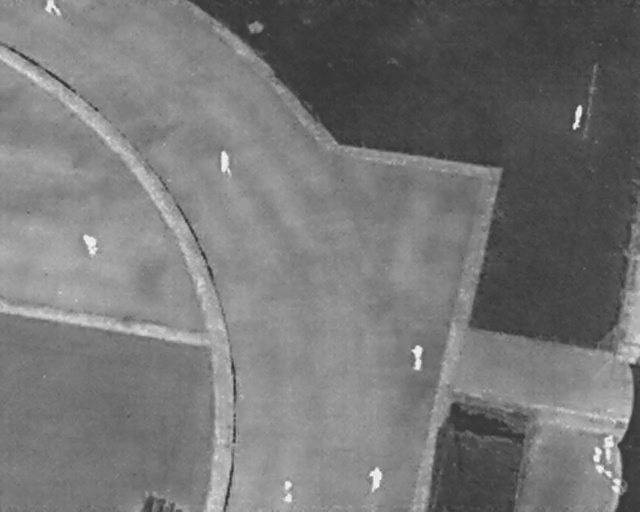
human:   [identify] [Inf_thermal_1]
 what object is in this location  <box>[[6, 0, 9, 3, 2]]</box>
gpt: <ref>1 large person at the top left</ref>

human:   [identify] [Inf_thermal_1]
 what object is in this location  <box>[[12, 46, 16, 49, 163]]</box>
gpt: <ref>1 large person at the left</ref>

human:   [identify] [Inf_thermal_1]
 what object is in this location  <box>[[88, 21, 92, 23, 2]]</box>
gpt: <ref>1 medium person at the top right</ref>